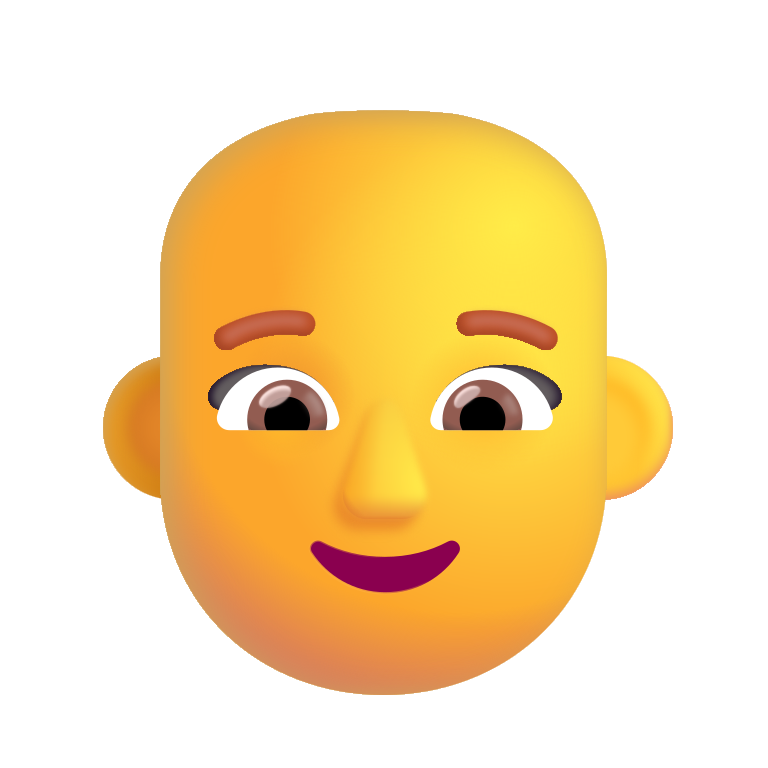
woman bald color default